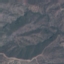
Land use / land cover class: HerbaceousVegetation